A time-domain vibration trace from a rotating-machine test bench is shown. Determine the machine's mechanical condition. Answer with exactly one of: normal, misalignment, unbalance, looseness.
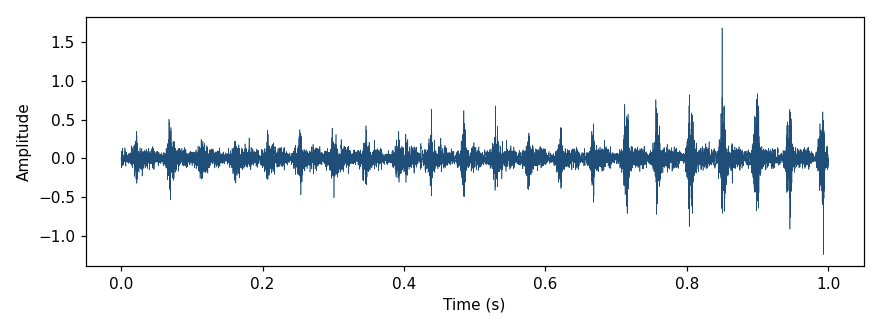
Answer: looseness